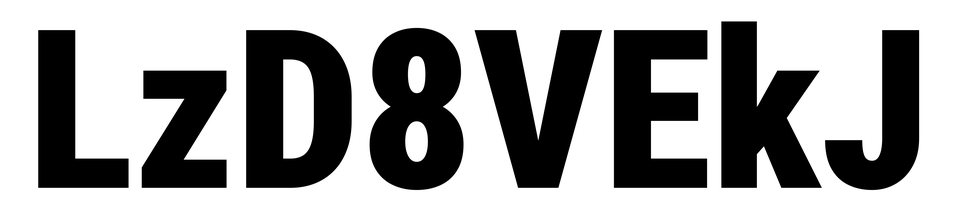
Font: Roboto_Condensed_Black